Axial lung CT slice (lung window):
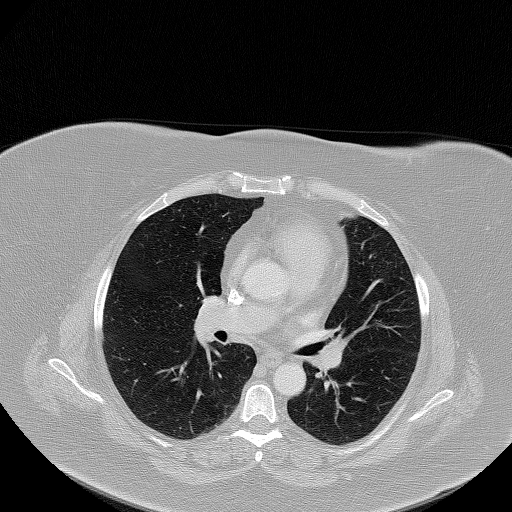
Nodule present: no